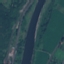
Label: River